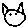
Label: cat